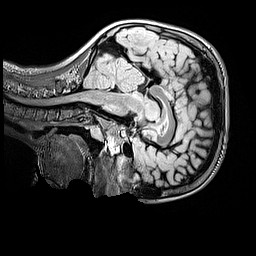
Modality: FLAIR
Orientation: sagittal
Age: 9
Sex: male
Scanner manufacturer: siemens
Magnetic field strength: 3 T
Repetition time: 5 s
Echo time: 0.388 s